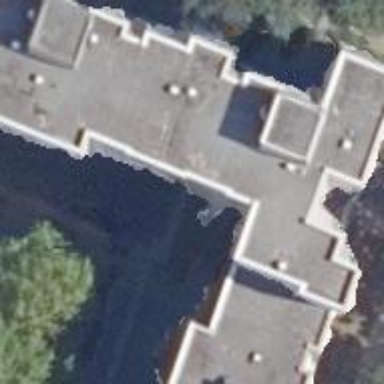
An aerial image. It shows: Building with apartments and flat roof.